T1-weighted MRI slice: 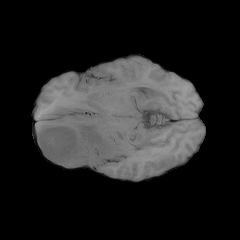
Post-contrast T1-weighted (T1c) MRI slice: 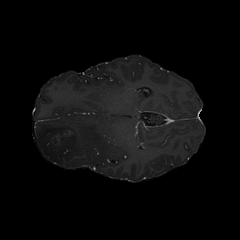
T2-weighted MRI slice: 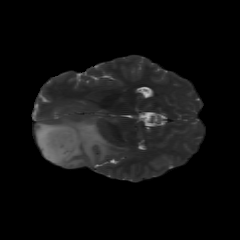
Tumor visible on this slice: yes